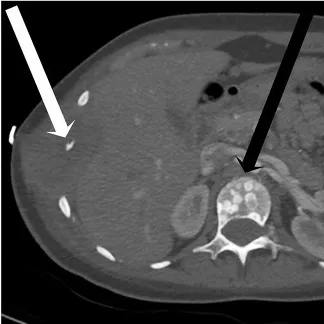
A 17-year-old female with H3F3A G34R mutated infiltrative glioma. The image in bone window (B) better demonstrates the rib destruction (white arrow) and also shows predominantly blastic lesions within the vertebra (black arrow).
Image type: radiology (ct)